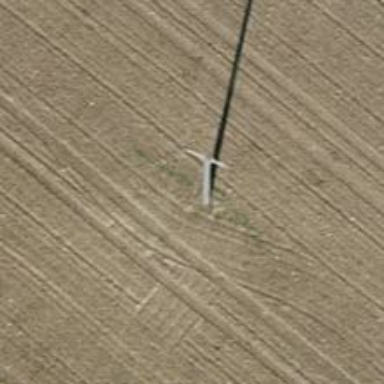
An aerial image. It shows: Concrete power pole with straight line management.